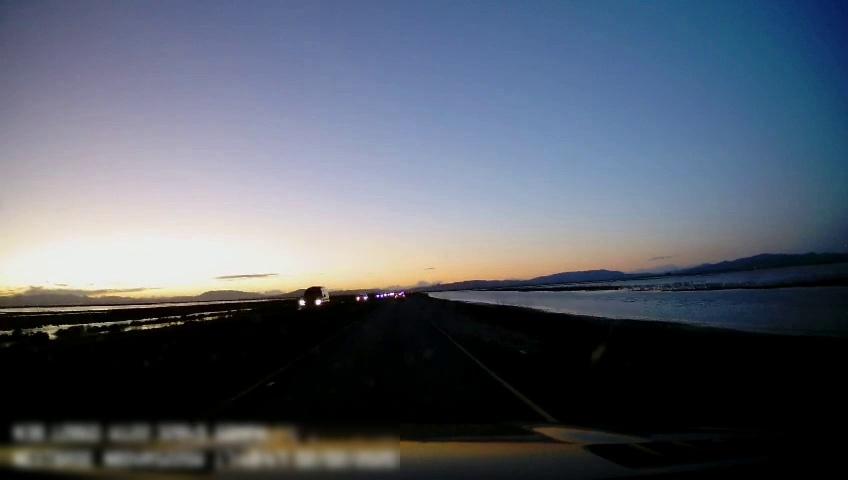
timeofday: Dusk/Dawn/Twilight
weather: Sunny
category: Drivable Space
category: Vehicles | Van
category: Vehicles | Car
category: Vehicles | Car
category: Lanes | Current Lane
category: Lanes | Current Lane